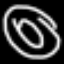
Label: donut